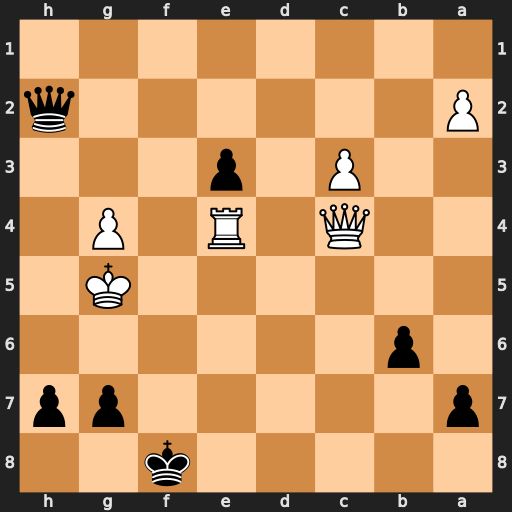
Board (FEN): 5k2/p5pp/1p6/6K1/2Q1R1P1/2P1p3/P6q/8
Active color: b
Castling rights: -
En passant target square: -
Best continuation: Qh6+ Kf5 Qf6#